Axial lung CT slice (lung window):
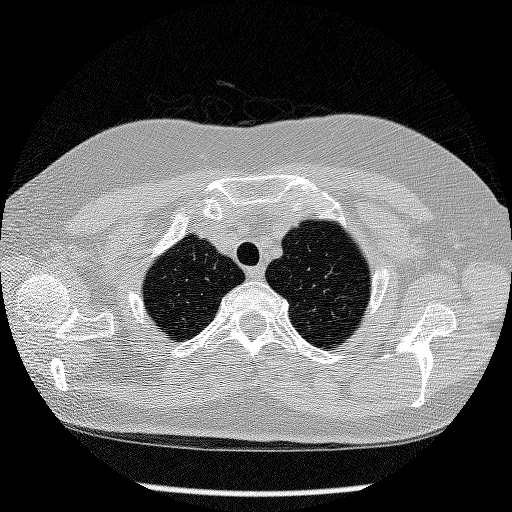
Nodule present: no